Field crop: maize
Growth stage: 1
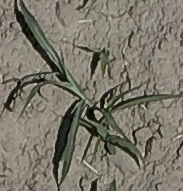
Species: sorghum